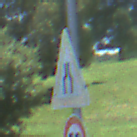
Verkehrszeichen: VerengteFahrbahn
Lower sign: Geschwindigkeit90
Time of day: Midday
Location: Outdoor (Nature)
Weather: Clear
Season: Summer
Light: Natural